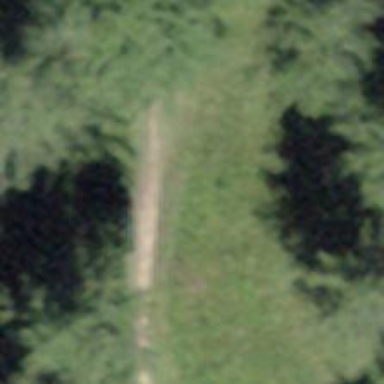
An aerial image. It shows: Brown bench in the vicinity.